Question: I'm using <URL> 0.90.
I'm trying to build an invoice with multiple text lines per cell, the simplest way to control where the line-breaks are seems to be using a '<br>' tag. This was my 'test.rst' file:
'''
Invoice for Services Rendered
=============================
.. list-table::
:widths: 50 50
:header-rows: 0
* - .. raw:: html
<p>My Name Here<br>My address here<br>City, State, Zip<br>Ph: <PHONE><br></p>
- **INVOICE**
* - This is a test
- .. raw:: html
<p>Invoice #<PHONE><br>Date: 25 June 2012<br></p>
'''
This compiles into a pdf with no problems using 'rst2pdf -o test.pdf test.rst'; however, I see no text where the embedded HTML should be:

I am using:
- - - - -
How can I get rst2pdf to embed the HTML shown above in a 'list-table' directive?
This has been filed as <URL>
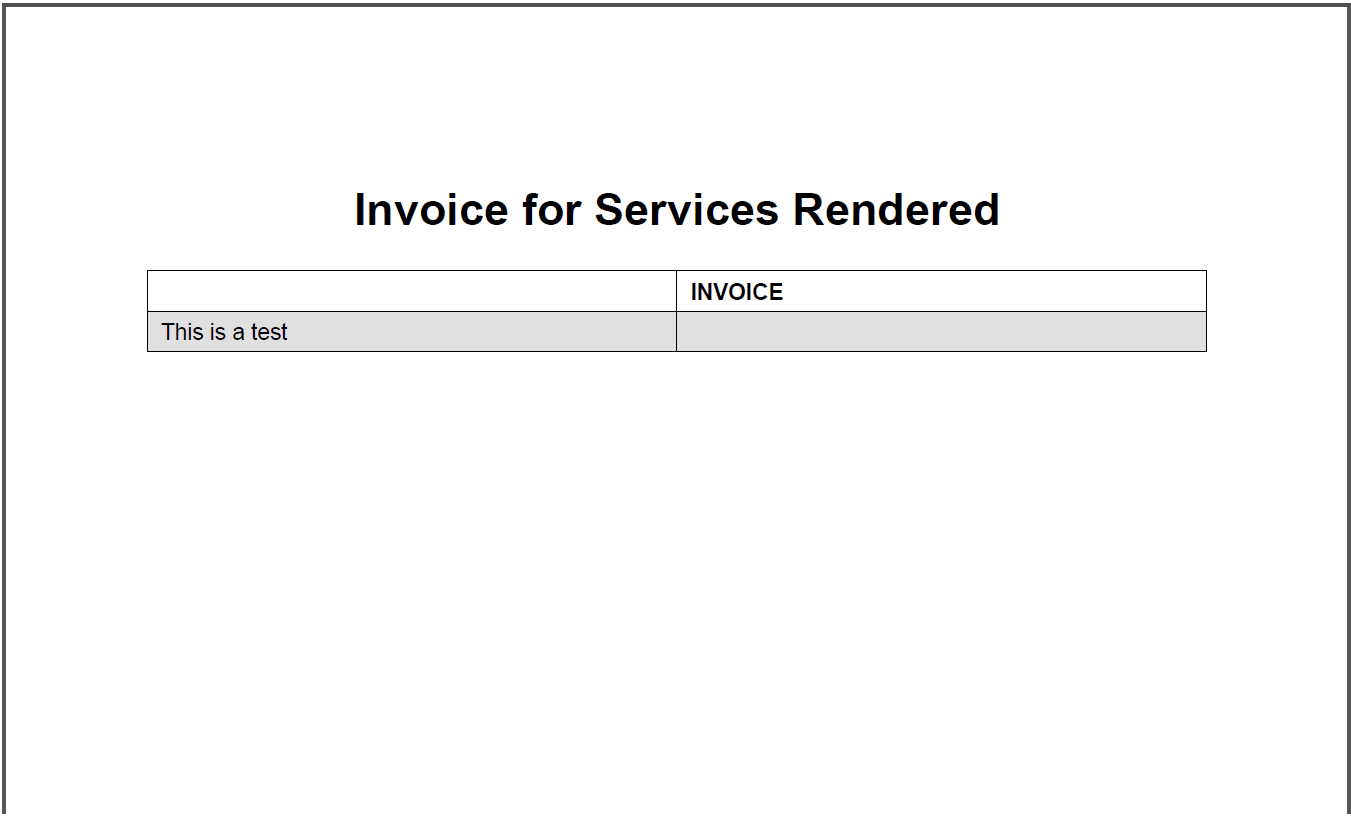
Answer: Fixed it! Sorry it took so long. Latest pisa/xhtml2pdf has completely different imports :-P